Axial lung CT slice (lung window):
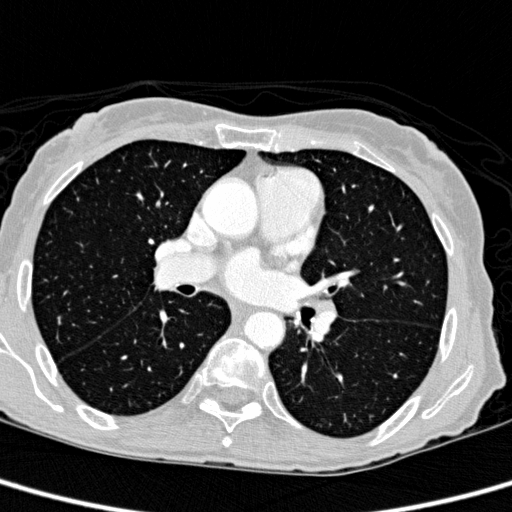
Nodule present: no